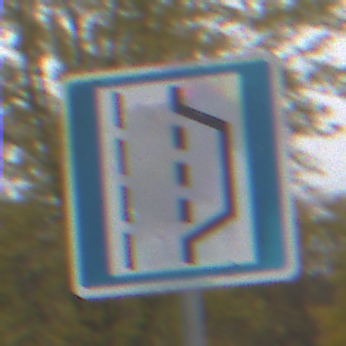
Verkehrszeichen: NothalteUndPannenbucht
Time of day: Midday
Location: Outdoor (Suburban)
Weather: Overcast
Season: NotSpecified
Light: Natural